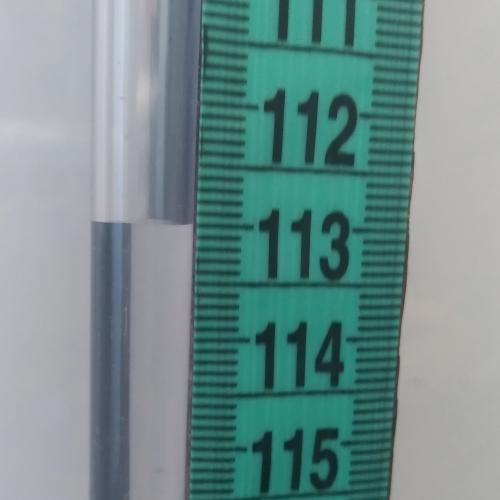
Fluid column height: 113.0 cm